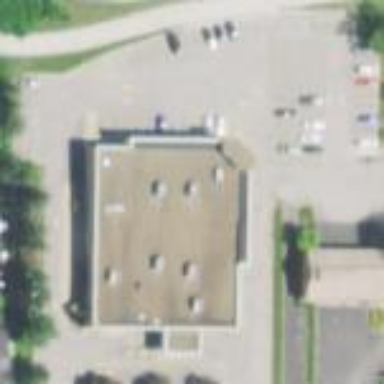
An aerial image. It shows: Retail area.